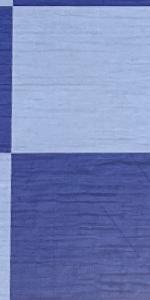
Label: Empty